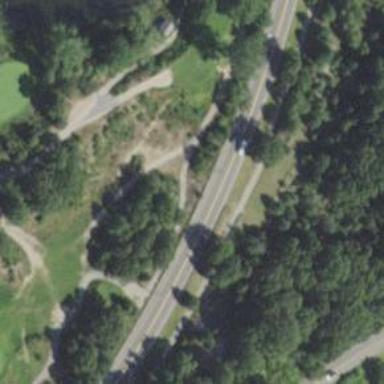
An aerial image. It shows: Path for both road and golf.